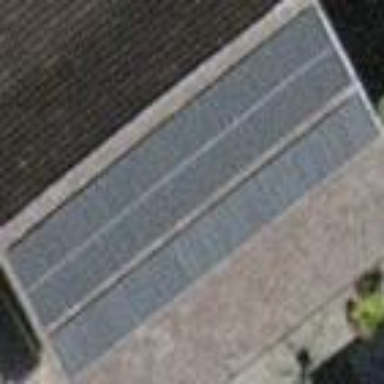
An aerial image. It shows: Solar power generator using photovoltaic method with solar photovoltaic panel types.